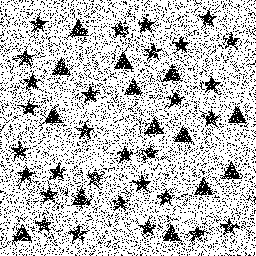
Squares: 0
Triangles: 14
Stars: 30
Total shapes: 44